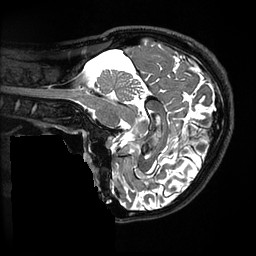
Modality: T2w
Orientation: sagittal
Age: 24
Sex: male
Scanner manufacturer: ge
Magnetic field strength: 3 T
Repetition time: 3.202 s
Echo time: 0.06656 s